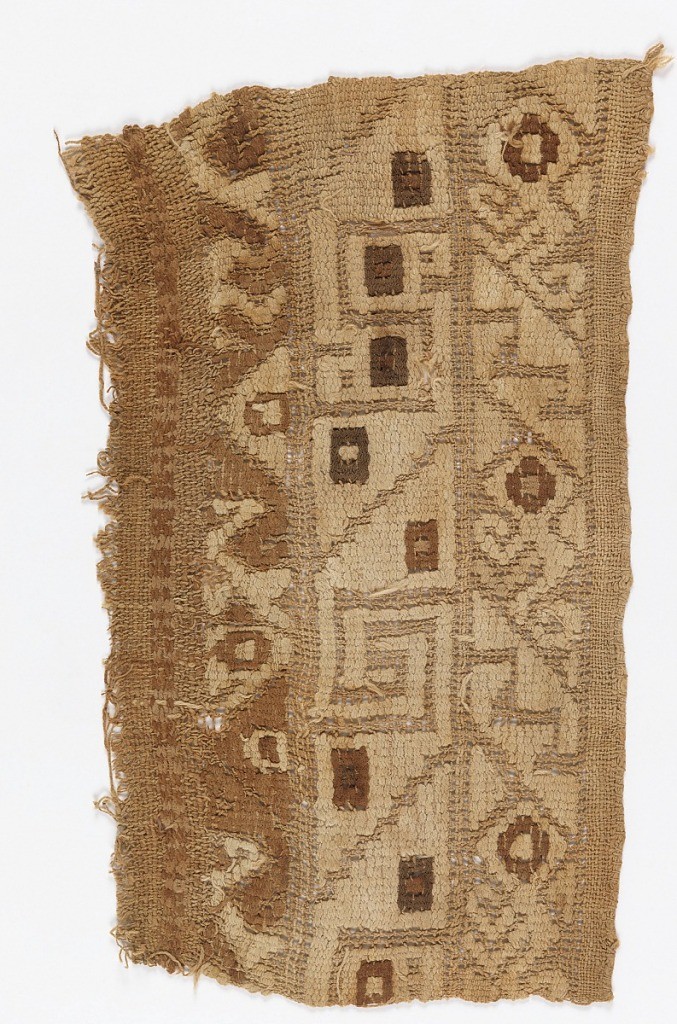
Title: Textile
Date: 1000–1400
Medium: cotton Technique: discontinuous supplementary weft in gauze; foundation: supp. wefts interface in plain weave on the paired gauze warps; ends: bands of plain weave at top and bottom
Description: Border of stylized interlocking birds and frets, with top band of monkeys alternating with stepped diagonals, lower band of triangles and interlocking birds; darned or woven in heavy pale tan cotton with touches of brown and dark brown on tan ground darkening toward lower end. Two side selvages continuous with field; bunches of wefts across top.